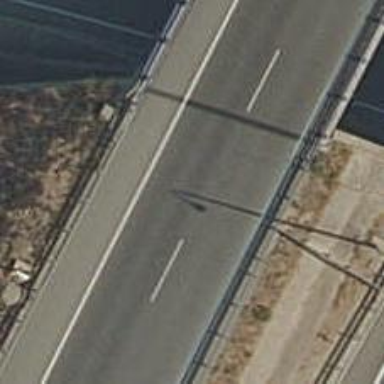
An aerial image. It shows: Bridge over motorway_link.